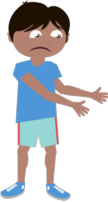
sad boy